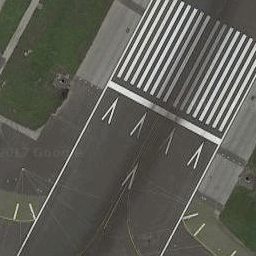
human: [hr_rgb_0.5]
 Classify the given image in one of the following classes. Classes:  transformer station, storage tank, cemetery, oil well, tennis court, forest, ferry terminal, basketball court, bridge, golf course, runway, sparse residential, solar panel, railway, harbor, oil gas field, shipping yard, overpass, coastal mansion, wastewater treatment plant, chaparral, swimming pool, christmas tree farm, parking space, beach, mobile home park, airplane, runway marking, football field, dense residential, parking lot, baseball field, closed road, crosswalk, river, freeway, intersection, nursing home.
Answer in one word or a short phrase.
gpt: runway